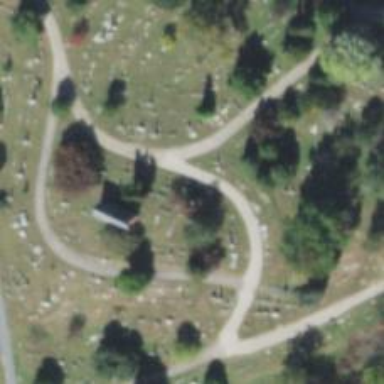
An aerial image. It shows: Historic tomb with tombstone.